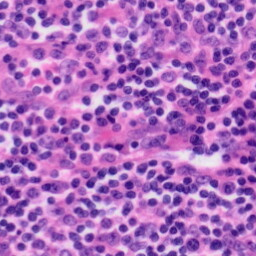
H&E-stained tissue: Tonsil